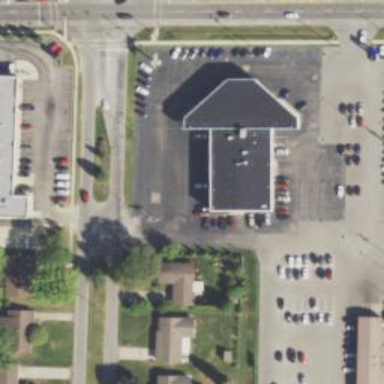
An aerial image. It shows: Commercial building housing car shop.